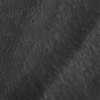
Label: not_dusty